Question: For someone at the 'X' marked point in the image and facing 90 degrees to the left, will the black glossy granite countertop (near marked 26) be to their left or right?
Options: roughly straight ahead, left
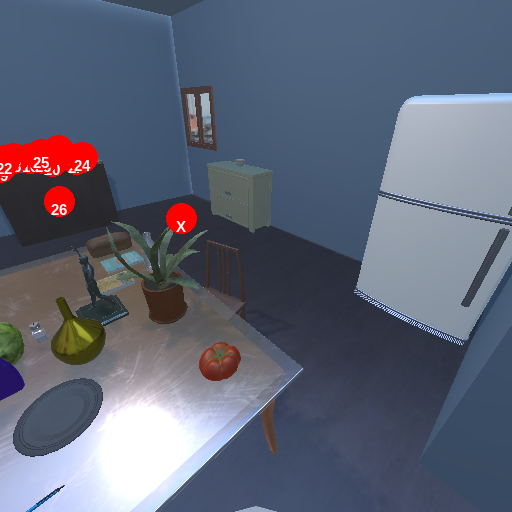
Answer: roughly straight ahead